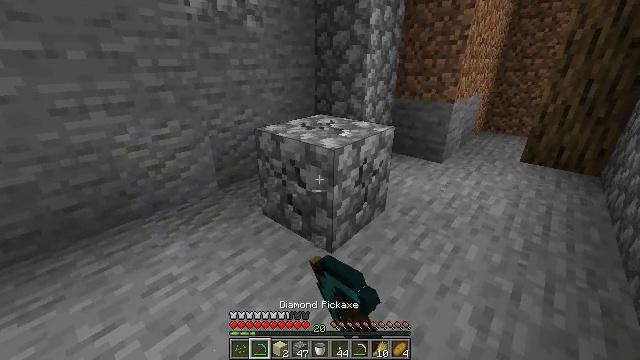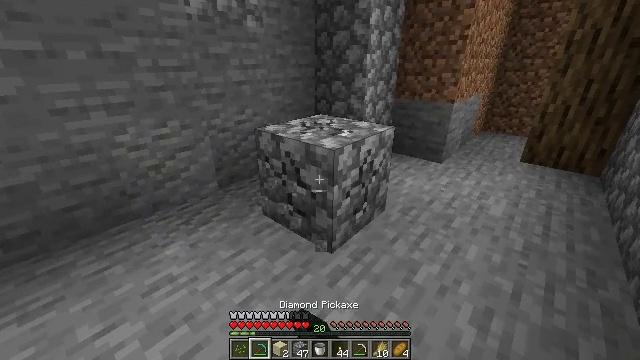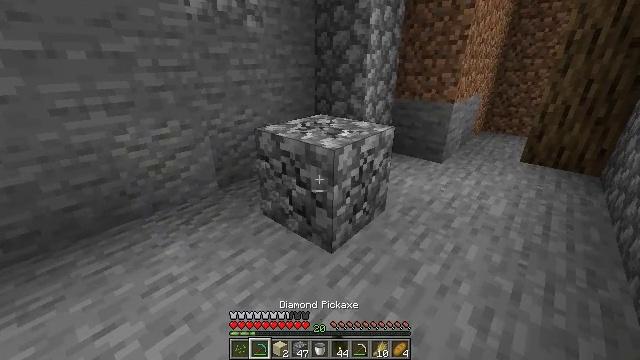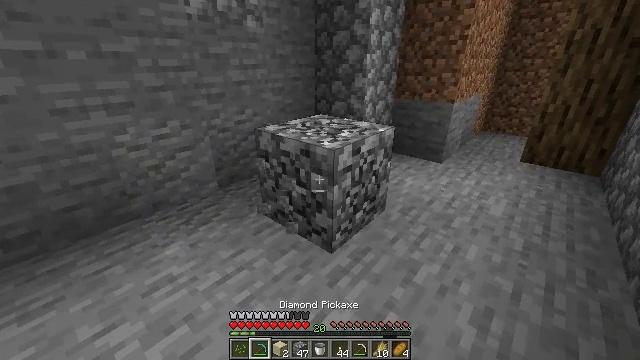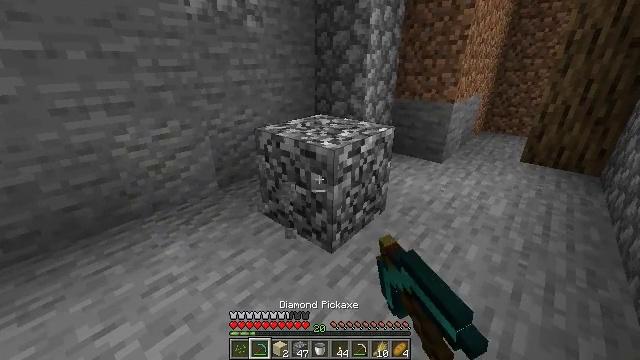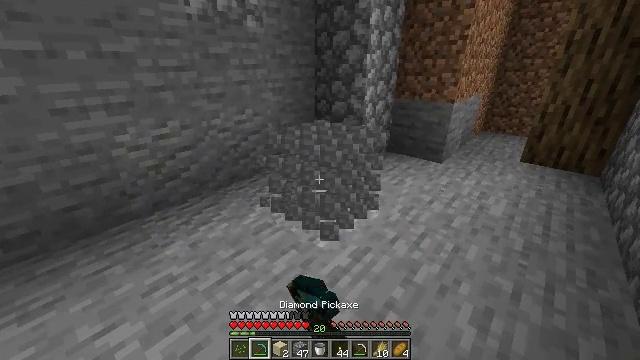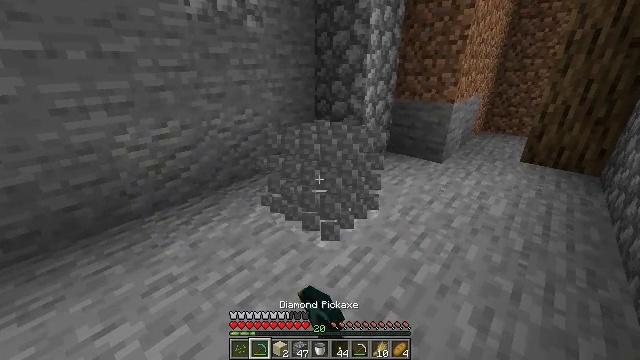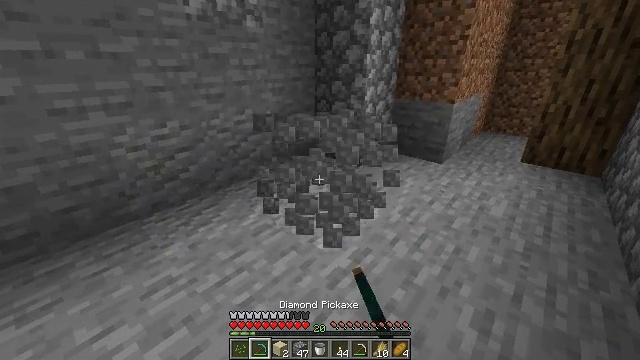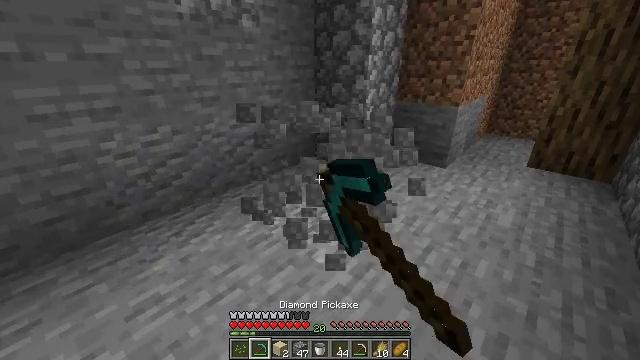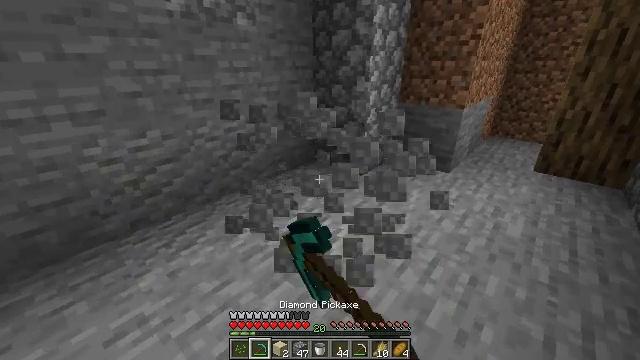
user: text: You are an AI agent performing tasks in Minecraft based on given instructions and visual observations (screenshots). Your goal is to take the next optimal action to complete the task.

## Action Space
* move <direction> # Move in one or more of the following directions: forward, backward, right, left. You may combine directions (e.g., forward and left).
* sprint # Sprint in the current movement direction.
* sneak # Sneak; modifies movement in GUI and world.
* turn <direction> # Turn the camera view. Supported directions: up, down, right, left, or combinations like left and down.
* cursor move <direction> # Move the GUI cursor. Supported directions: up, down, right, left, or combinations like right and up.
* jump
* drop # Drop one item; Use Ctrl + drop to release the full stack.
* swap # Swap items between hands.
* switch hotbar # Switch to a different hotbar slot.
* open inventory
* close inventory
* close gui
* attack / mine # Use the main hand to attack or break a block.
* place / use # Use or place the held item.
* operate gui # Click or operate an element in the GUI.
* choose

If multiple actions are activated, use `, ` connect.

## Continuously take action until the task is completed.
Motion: motion action
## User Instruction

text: Break the cobblestone to create a path.
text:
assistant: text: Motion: attack / mine
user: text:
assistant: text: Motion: attack / mine
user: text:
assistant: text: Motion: attack / mine
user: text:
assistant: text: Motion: attack / mine
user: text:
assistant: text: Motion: attack / mine
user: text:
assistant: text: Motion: attack / mine
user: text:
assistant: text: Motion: move forward, attack / mine
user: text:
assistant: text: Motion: move forward, attack / mine
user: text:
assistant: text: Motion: move forward, attack / mine
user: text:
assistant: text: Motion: no_op